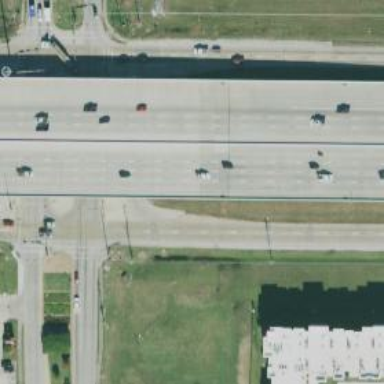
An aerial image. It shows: Frontage road connected to secondary link road.